Field crop: maize
Growth stage: 2
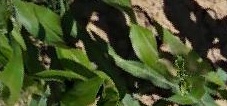
Species: maize